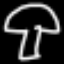
Label: mushroom